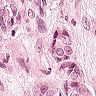
Metastatic tissue present: yes